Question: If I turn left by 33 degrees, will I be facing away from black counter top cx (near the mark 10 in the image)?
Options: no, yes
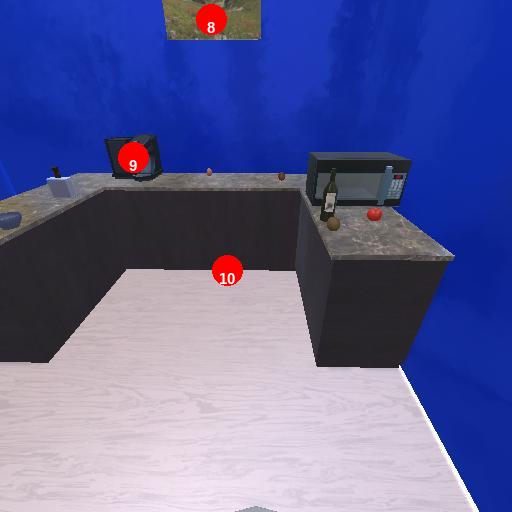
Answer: no